Question: '''
#include<iostream>
using namespace std;
class A
{
public:
A() { cout << "A Creator" << endl; }
~A() { cout << "A Destroyer" << endl; }
};
class B : public A
{
public:
B() { cout << "B Creator" << endl; }
virtual ~B() { cout << "B Destroyer" << endl; }
};
void main()
{
A* temp = new B;
delete temp;
}
'''

I'm not sure I think this is what I think.
I am definitely wondering why the error is happening.
temp allocates a derived class B and stores it in a pointer type (base class A).
At this time, the compiler is based on the pointer data type.
The virtual function table is not created because the base class destructor does not have a virtual declaration.
Class B creates a virtual function table. A virtual function table pointer is also created.
When trying to destroy temp, temp calls the pointer data type destructor and issues a problem.
Class B virtual function table pointer can not be found.
This is because the pointer data type is a non-virtual base class.
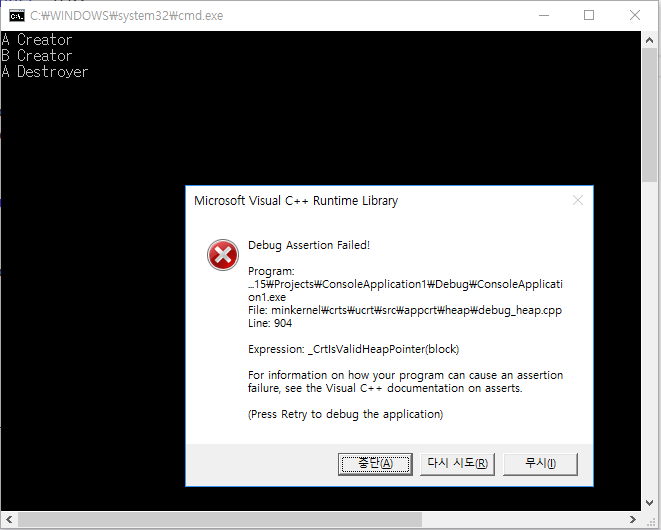
Answer: Your code invokes <URL>.
Excerpt from the "Effective C++" book by Scott Meyers explains why:
> When derived class object is deleted through a pointer to a base class
with a non-virtual destructor, results are undefined.
Your base class 'A' should have a virtual destructor:
'''
virtual ~A() { std::cout << "A Destroyer" << '
'; }
'''
If classes are meant to be used in polymorphic ways then the base class should have the virtual destructor.